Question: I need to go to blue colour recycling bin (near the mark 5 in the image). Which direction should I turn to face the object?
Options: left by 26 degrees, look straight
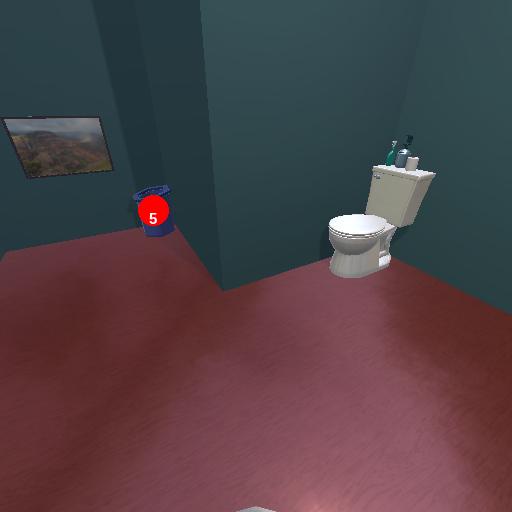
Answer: left by 26 degrees